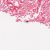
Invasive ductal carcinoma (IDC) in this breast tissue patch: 0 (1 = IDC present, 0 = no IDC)